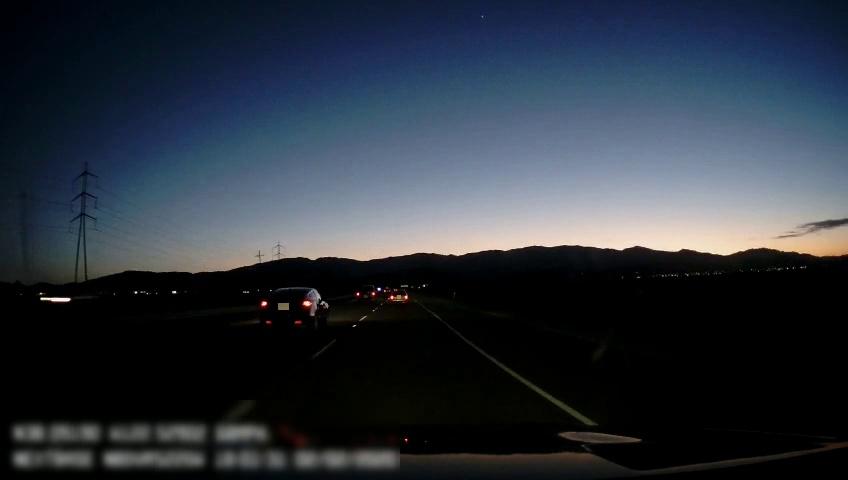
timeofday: Dusk/Dawn/Twilight
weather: Sunny
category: Drivable Space
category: Vehicles | Car
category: Vehicles | Car
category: Vehicles | Car
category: Lanes | Current Lane
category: Lanes | Alternate Lane